Field crop: tomato
Growth stage: 1
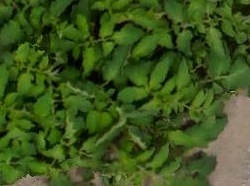
Species: tomato